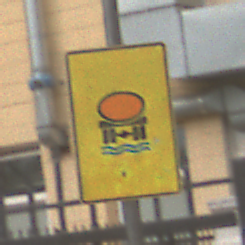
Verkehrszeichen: FahrzeugeMitWassergefaehrdenderLadungOhnePfeilsymbol
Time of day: MorningAfternoon
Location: Outdoor (Urban)
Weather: Overcast
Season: NotSpecified
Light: Natural